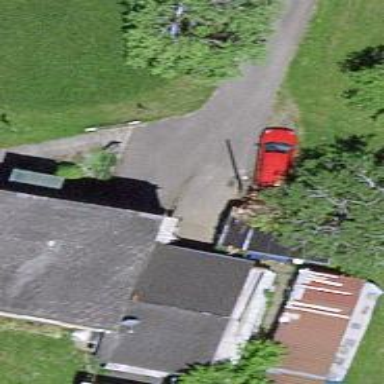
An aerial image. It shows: Driveway.